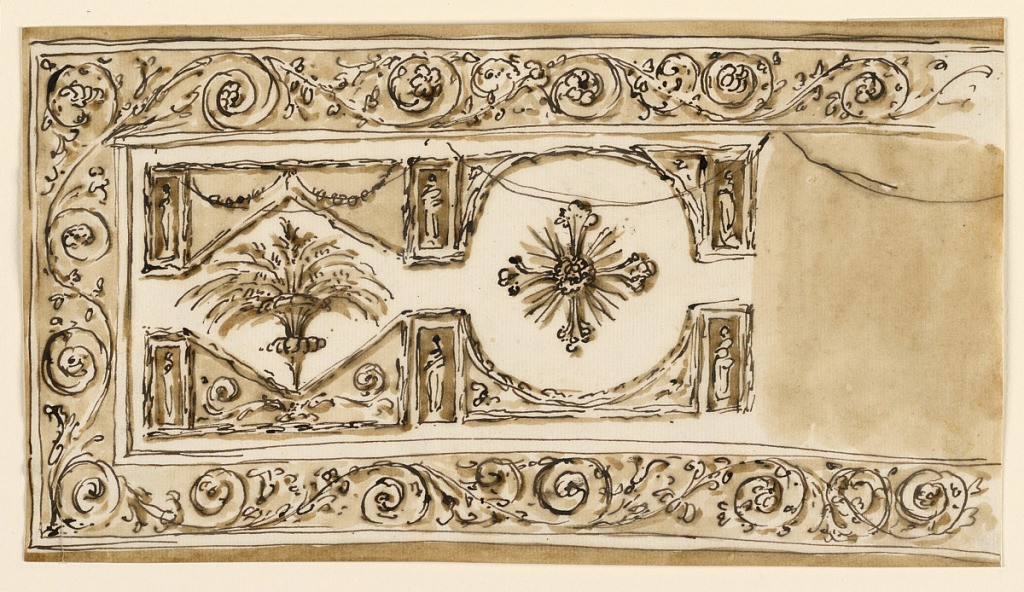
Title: Design for an Embroidered Frontal
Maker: Giuseppe Barberi, Italian, 1746–1809
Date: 1780-1790
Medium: Pen and brown ink, brush and brown wash on lined off-white laid paper
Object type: Drawing
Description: The left side is shown. The framing border is decorated with rinceaux. In the center is a circular panel with a cross. The circle is inscribed into a square and connected with the lateral panels which are like lozenges inscribed into oblongs. Small oblongs with figures border laterally the shown parts of the outer panels. In the lozenge is a vase with ears of grain.